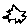
Label: hexagon